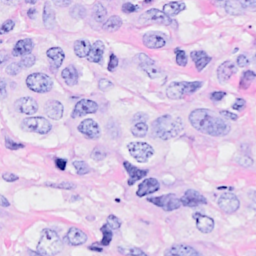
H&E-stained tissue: Breast